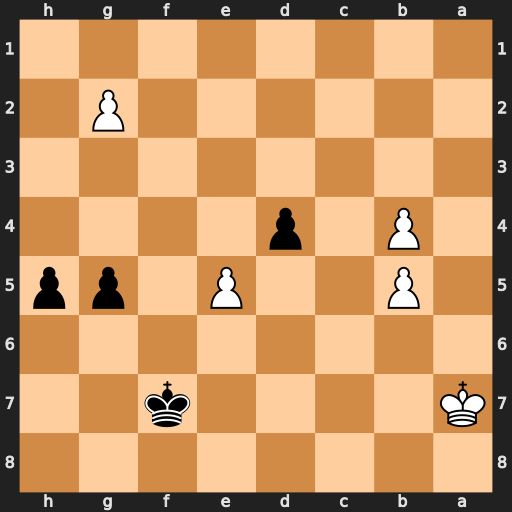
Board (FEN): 8/K4k2/8/1P2P1pp/1P1p4/8/6P1/8
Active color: b
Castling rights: -
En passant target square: -
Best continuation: d3 b6 d2 b7 d1=Q